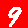
Digit: 9